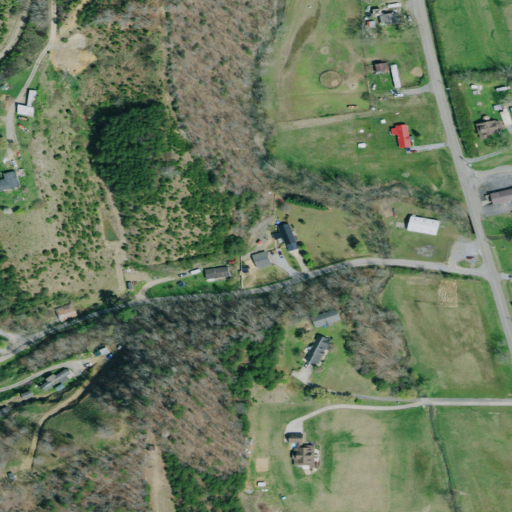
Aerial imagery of valley in Tennessee named Carr Hollow containing pasture, deciduous forest, low intensity development, open development, medium intensity development, and mixed forest